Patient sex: M
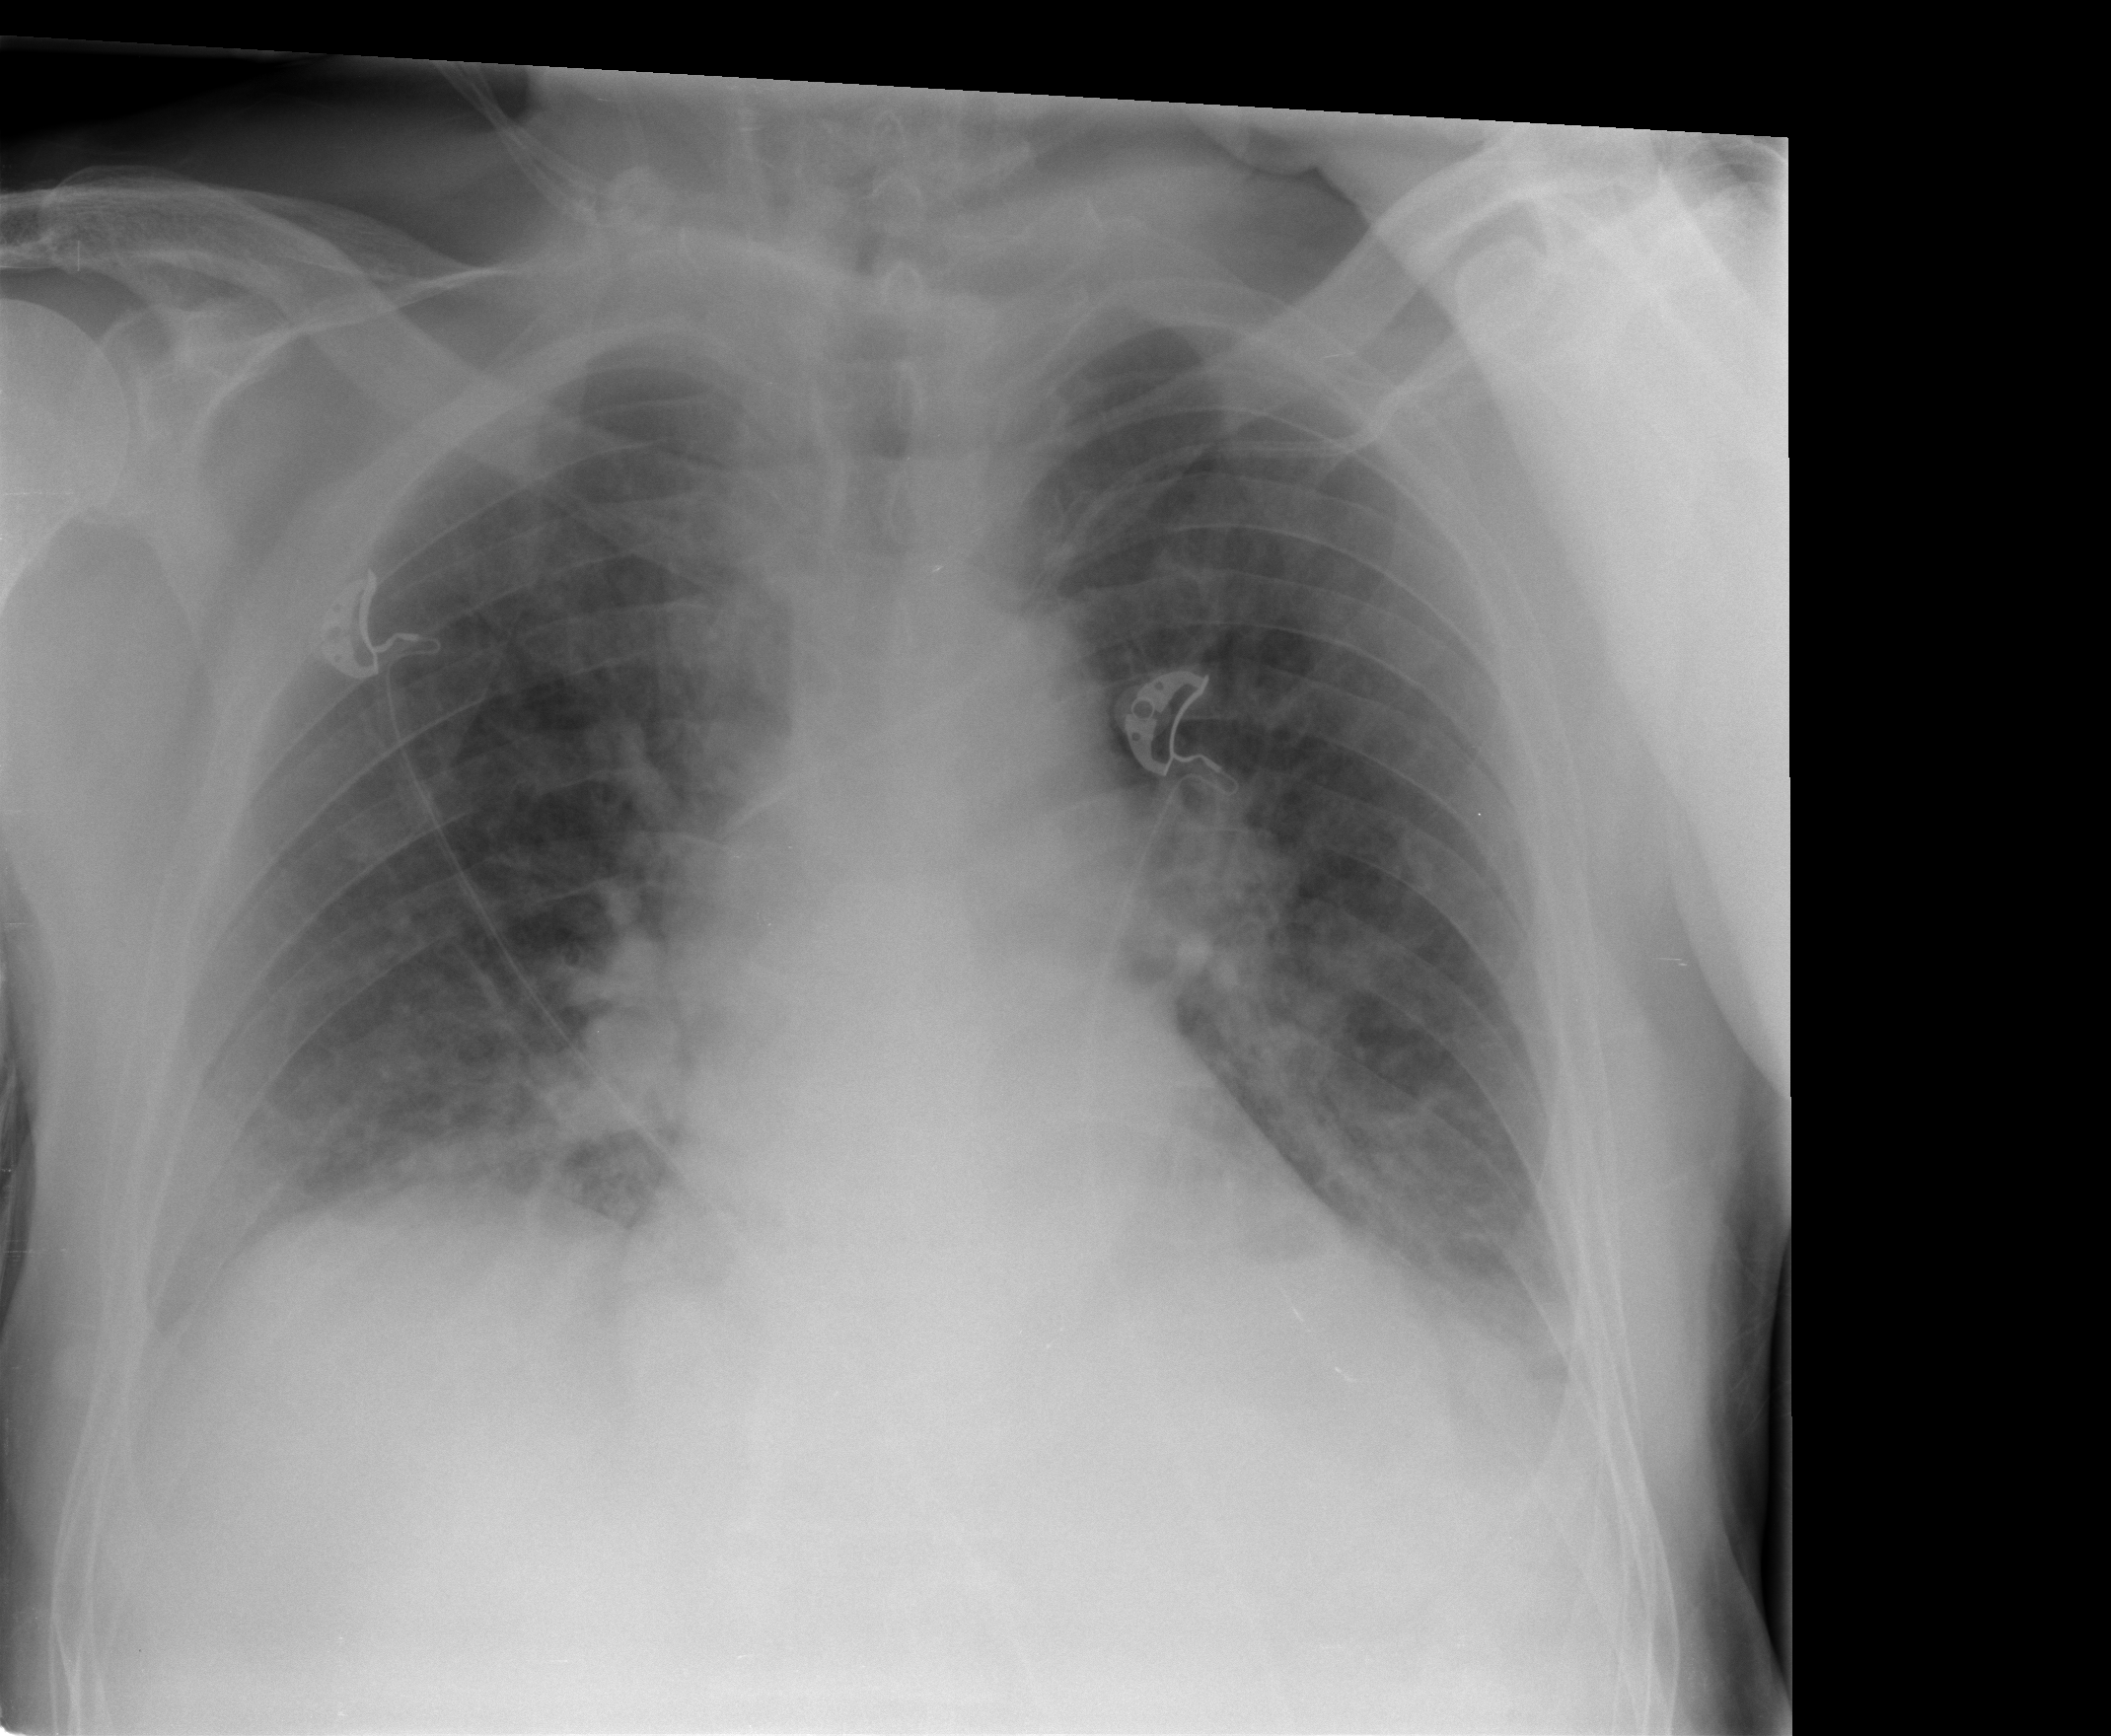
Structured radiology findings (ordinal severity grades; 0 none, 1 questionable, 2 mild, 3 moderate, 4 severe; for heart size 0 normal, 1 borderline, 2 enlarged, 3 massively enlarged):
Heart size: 0
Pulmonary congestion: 2
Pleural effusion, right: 2
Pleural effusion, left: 2
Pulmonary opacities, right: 2
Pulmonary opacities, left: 2
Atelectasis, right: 2
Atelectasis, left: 0